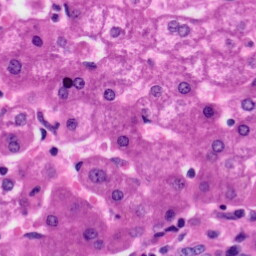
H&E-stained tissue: Liver